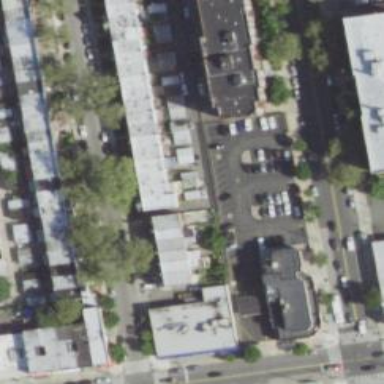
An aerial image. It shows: Alley classified as service road.